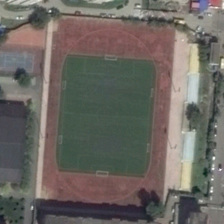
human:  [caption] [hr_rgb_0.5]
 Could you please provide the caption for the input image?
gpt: several buildings and some green trees are around a playground .

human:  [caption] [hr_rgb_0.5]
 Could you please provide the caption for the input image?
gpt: several buildings and some green trees are around a playground .

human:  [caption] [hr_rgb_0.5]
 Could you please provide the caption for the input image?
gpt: several buildings and some green trees are around a playground .

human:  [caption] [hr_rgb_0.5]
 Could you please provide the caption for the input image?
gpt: several buildings and some green trees are around a playground .

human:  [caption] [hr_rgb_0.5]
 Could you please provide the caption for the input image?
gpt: several buildings and some green trees are around a playground .